Interaction volume radius: 5 \u00c5
Interaction volume height: 25 \u00c5
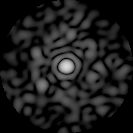
Disorder parameter: 0.8693